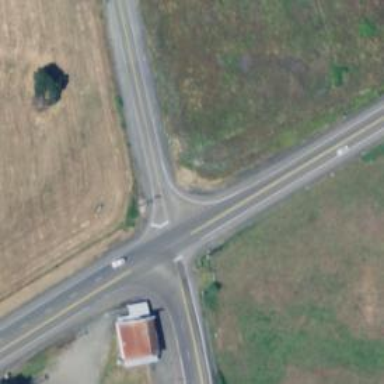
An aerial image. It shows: Stop road.